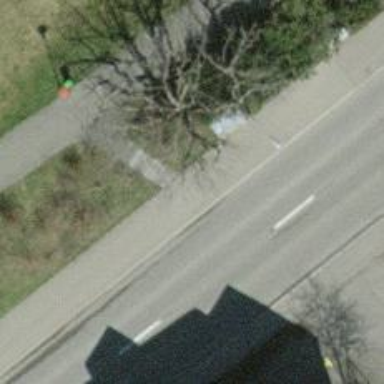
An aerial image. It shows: Set of steps on the road.